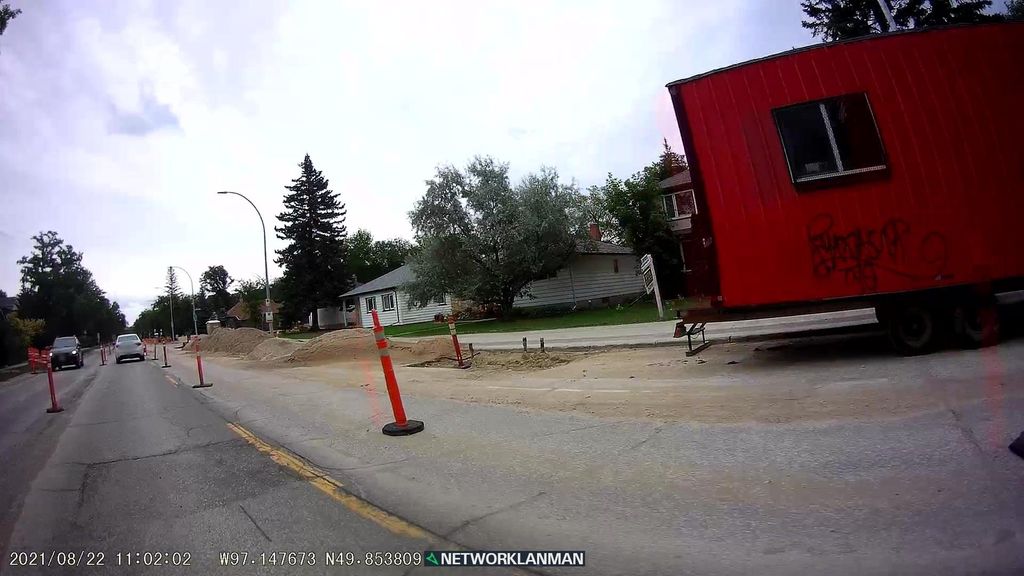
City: winnipeg